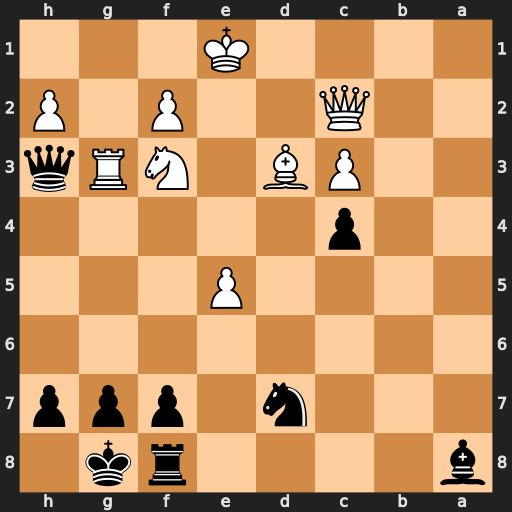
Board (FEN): b4rk1/3n1ppp/8/4P3/2p5/2PB1NRq/2Q2P1P/4K3
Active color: b
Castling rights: -
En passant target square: -
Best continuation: cxd3 Rxh3 dxc2